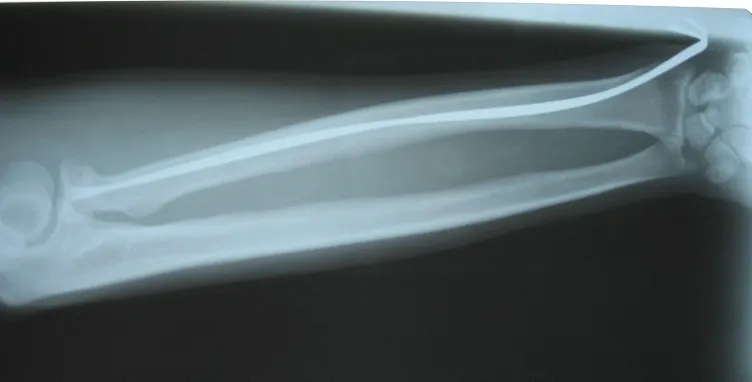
Intramedullary K-wire is pushed upwards and has been twisted so that it points face inward, the lateral shift is corrected.
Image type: radiology (x_ray)